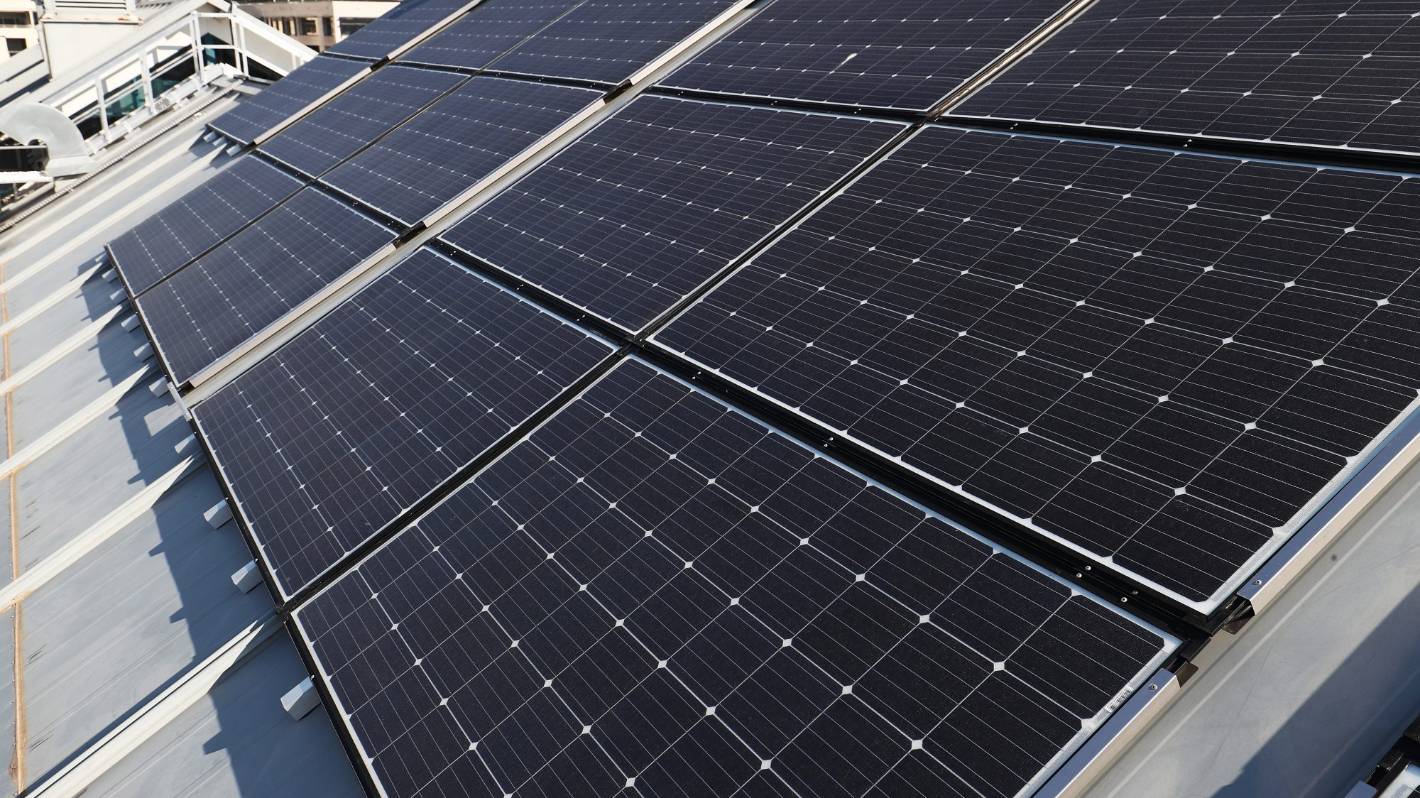
Label: Clean